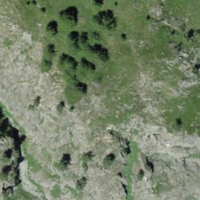
EUNIS habitat code: 26
Species observed at this site:
Euphorbia cyparissias